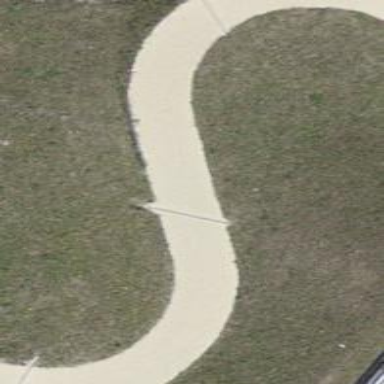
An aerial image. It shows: Path surfaced with fine gravel.